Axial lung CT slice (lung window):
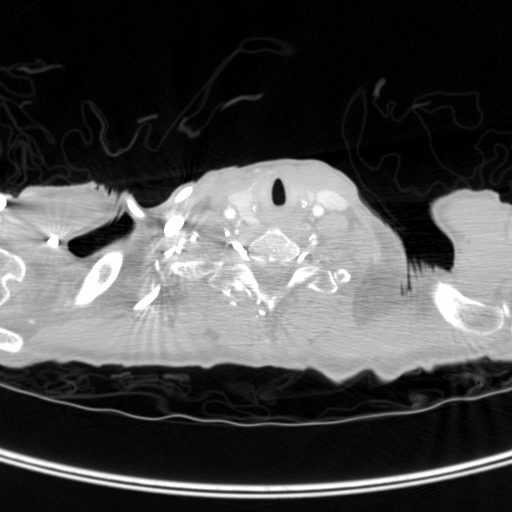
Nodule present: no